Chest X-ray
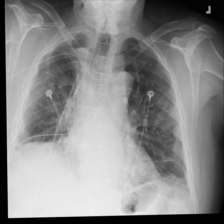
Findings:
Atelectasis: negative
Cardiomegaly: negative
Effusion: negative
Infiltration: negative
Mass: negative
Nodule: negative
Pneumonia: negative
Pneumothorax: negative
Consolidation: negative
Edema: negative
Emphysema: negative
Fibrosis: negative
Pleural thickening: negative
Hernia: negative